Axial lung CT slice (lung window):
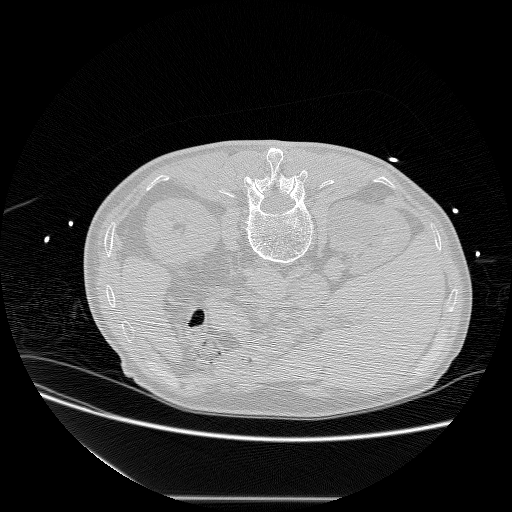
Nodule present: no